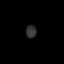
Tissue: lung
Cell type: Epithelial cells
Senescence score: 0.1723
Nuclear area (px): 130
Mean DAPI intensity: 50.154